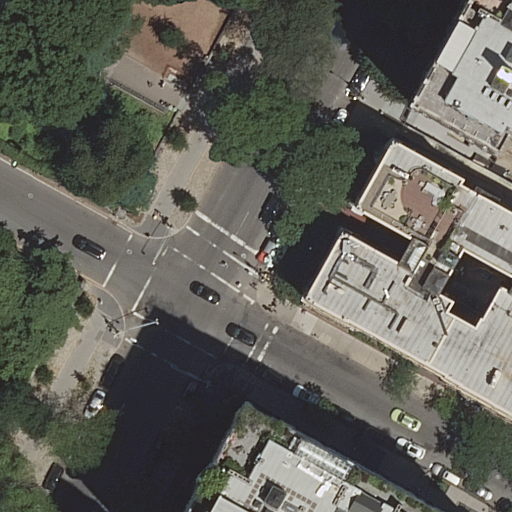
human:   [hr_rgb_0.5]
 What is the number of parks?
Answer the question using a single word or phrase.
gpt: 1

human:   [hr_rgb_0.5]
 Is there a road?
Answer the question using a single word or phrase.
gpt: yes

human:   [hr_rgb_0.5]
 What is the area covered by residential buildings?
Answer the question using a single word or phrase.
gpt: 2326m2

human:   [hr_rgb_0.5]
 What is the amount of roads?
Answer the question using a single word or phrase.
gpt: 5

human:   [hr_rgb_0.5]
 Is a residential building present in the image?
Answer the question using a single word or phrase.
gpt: yes

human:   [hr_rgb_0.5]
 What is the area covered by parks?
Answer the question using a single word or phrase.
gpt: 10631m2

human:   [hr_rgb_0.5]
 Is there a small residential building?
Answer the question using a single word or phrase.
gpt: yes

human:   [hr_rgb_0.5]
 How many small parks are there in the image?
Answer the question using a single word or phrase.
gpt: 0

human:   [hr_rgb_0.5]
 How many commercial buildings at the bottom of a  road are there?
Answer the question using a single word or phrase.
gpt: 0

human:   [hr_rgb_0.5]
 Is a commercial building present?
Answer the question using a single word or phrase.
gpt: no

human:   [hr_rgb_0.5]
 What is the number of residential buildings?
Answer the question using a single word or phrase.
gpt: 3

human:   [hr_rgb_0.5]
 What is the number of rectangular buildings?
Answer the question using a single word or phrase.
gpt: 1

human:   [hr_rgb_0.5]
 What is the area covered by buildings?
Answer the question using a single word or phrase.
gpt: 2326m2

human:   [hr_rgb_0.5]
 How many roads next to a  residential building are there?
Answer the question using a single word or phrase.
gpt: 5

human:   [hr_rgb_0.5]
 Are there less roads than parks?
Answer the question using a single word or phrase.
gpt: no

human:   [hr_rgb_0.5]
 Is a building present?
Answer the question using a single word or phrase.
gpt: yes

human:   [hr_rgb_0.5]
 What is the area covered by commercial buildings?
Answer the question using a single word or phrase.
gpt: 0m2

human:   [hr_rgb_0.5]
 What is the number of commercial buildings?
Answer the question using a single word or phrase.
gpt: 0

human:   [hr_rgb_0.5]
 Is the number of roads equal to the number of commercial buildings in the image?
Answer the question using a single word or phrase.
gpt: no

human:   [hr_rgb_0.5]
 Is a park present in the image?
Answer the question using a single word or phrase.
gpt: yes

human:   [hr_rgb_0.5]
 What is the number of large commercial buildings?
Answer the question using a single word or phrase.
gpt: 0

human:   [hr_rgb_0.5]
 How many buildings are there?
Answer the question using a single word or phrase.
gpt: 3

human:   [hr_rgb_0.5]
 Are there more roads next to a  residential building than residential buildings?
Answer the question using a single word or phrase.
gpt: yes

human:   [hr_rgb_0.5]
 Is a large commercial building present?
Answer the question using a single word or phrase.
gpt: no

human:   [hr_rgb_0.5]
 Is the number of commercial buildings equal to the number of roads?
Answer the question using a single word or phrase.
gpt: no

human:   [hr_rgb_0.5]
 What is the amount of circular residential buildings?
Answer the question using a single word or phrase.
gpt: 0

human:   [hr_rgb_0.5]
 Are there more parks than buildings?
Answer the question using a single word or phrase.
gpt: no

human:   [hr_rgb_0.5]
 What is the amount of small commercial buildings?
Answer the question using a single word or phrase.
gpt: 0

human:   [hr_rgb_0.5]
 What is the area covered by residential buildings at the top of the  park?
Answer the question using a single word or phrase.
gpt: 0m2

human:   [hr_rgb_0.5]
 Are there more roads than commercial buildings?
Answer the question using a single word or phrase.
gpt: yes

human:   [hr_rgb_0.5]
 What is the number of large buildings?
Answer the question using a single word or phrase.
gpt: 2

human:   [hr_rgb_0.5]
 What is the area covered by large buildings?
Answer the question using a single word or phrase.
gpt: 2239m2

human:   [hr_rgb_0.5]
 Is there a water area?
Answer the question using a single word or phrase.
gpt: no

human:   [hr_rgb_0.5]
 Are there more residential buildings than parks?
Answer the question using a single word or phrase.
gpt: yes

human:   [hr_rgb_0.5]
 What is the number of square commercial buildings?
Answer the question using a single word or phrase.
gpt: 0

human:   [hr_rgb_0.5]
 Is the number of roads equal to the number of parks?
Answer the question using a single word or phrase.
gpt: no

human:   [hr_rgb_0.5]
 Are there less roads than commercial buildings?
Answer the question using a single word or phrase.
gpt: no

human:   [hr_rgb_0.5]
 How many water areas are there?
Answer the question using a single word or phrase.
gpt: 0

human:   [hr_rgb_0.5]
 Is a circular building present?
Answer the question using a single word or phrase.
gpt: no

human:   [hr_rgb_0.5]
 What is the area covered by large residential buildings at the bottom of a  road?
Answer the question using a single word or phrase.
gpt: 2239m2

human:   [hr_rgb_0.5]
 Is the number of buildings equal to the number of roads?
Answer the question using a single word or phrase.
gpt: no

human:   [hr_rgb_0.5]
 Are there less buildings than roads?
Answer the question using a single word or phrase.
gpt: yes

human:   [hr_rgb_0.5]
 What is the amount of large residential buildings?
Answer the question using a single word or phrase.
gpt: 2

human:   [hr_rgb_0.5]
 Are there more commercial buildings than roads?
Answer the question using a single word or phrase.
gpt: no

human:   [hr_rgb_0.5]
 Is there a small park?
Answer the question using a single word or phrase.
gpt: no

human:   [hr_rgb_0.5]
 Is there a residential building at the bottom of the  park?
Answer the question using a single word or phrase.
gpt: yes

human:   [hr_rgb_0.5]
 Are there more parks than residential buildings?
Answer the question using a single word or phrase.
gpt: no

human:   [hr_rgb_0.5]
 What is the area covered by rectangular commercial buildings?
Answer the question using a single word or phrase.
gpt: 0m2

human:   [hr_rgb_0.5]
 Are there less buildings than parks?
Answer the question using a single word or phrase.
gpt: no

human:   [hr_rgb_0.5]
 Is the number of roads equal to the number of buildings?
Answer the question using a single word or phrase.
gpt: no

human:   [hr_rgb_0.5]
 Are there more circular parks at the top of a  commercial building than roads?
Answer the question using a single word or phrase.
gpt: no

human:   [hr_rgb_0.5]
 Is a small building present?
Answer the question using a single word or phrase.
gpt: yes

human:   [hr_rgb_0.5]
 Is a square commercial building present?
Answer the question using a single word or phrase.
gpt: no

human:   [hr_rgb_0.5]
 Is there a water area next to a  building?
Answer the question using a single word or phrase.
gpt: no

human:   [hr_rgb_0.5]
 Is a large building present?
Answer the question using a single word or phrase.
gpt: yes

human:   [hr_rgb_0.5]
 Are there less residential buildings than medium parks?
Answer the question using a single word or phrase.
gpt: no

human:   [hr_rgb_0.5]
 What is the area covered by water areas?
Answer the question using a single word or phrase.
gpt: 0m2

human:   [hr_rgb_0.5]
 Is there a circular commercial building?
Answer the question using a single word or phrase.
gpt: no

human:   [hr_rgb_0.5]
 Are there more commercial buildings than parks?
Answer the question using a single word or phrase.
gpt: no

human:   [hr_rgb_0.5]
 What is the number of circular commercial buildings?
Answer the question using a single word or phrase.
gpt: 0

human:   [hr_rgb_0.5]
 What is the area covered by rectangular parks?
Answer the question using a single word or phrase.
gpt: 10631m2

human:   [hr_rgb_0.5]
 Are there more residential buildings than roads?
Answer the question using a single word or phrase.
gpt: no

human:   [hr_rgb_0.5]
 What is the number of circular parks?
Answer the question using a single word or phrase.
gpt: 0

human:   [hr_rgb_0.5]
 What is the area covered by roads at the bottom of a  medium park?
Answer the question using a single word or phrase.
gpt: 0m2